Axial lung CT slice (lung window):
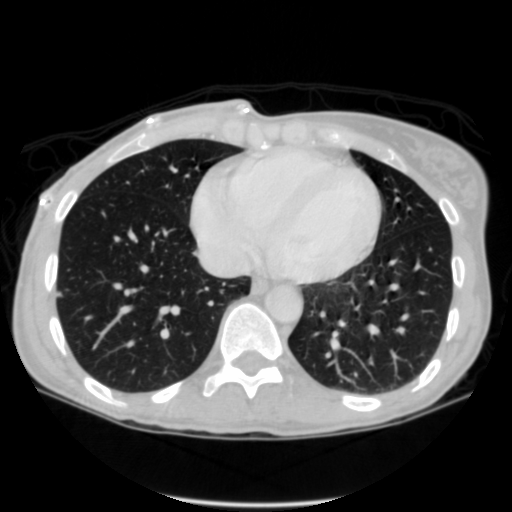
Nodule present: yes
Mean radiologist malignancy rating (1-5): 2.75